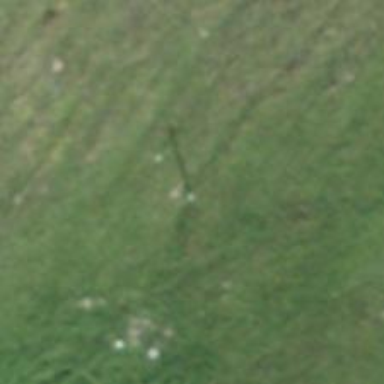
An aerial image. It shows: Utility pole in the area.